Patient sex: F
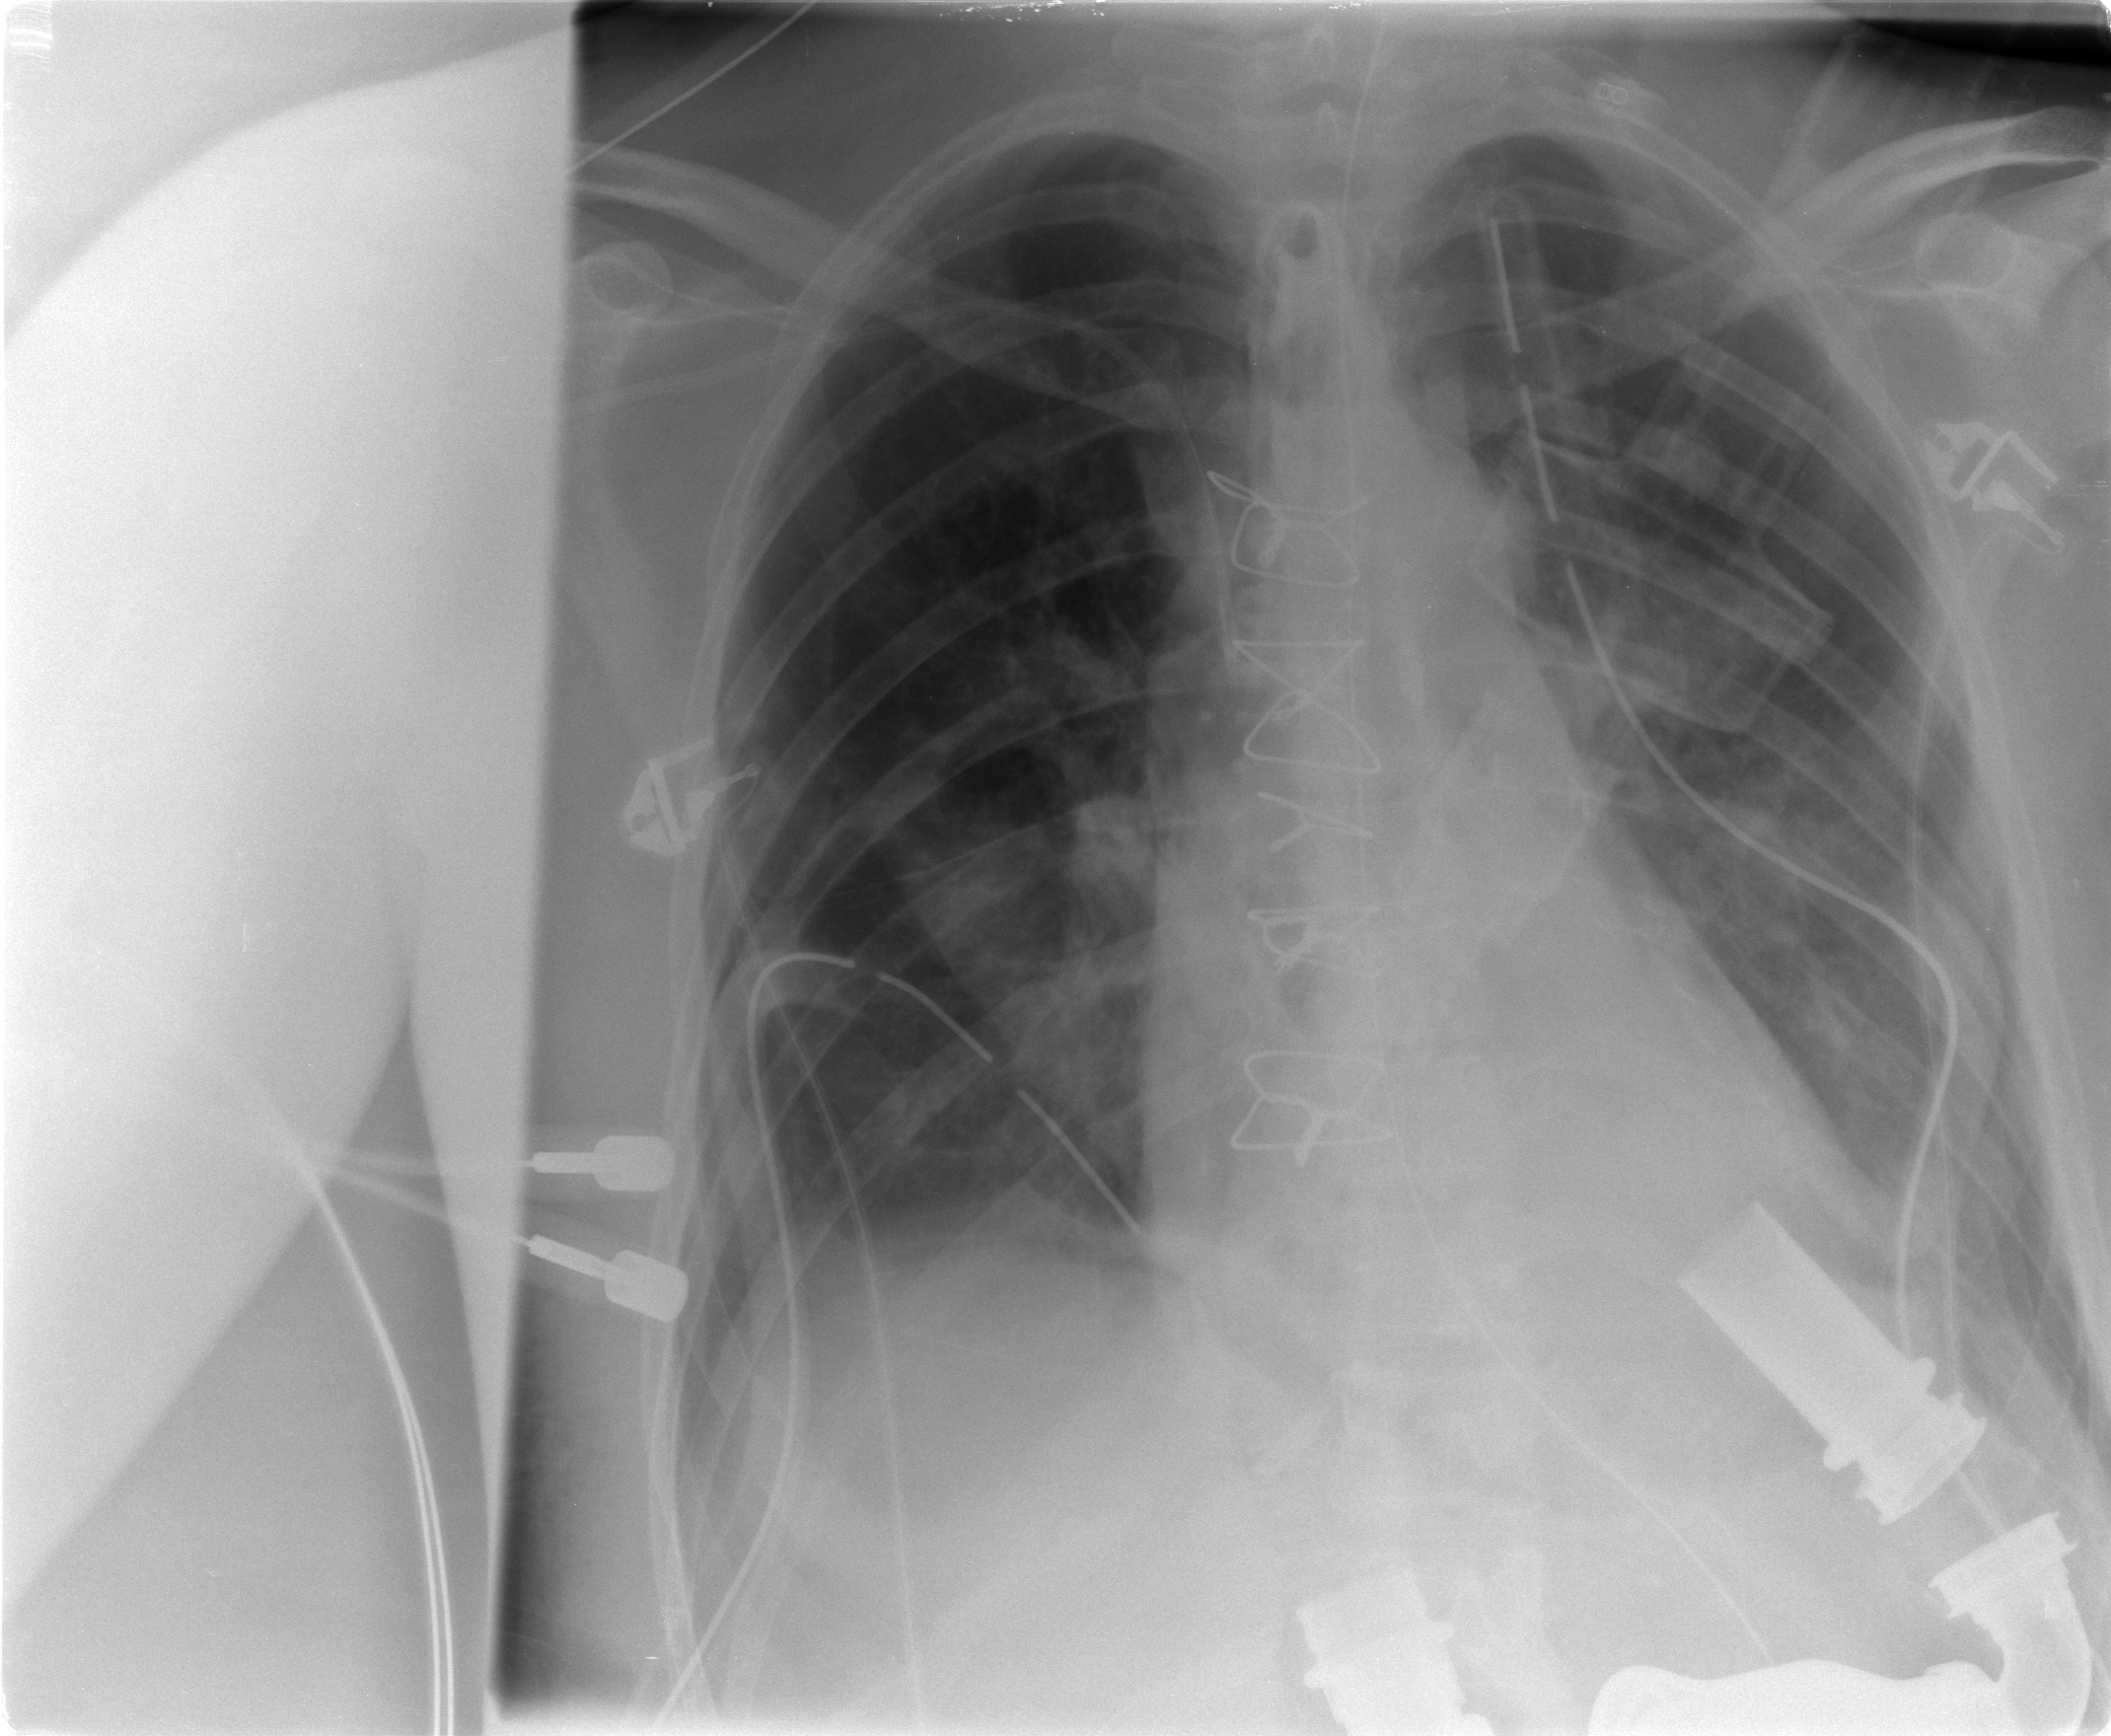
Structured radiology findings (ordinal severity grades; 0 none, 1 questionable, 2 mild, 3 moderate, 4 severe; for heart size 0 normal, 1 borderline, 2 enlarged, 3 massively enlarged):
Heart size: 0
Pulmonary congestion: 2
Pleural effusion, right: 0
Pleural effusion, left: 1
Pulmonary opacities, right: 1
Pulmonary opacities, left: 1
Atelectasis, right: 1
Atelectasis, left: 2